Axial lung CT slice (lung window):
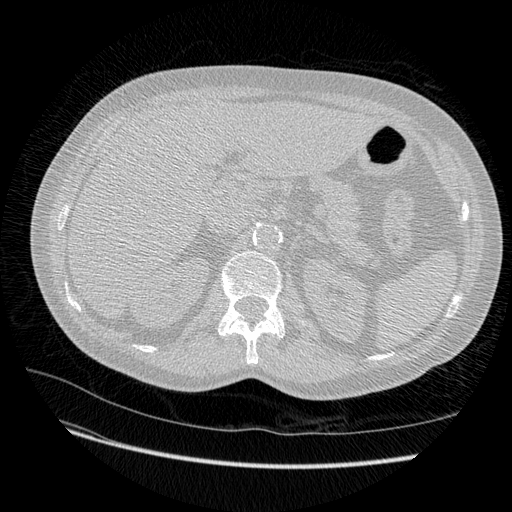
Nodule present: no